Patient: sex M, age 65
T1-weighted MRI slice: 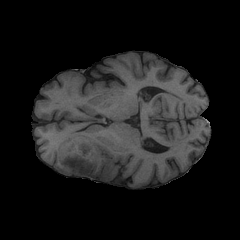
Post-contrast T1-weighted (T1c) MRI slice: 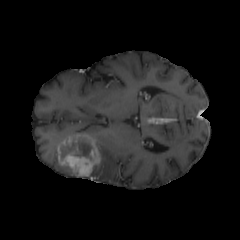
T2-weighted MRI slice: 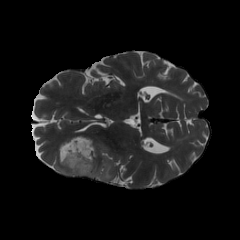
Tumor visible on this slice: yes
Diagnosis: Glioblastoma, IDH-wildtype
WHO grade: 4